Field crop: tomato
Growth stage: 2
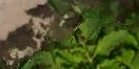
Species: tomato